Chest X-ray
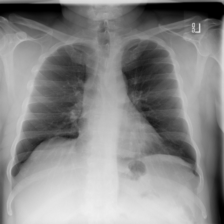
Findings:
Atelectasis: negative
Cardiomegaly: negative
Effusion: negative
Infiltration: negative
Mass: negative
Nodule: negative
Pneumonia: negative
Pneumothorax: negative
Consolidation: negative
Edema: negative
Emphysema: negative
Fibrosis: negative
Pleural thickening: negative
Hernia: negative